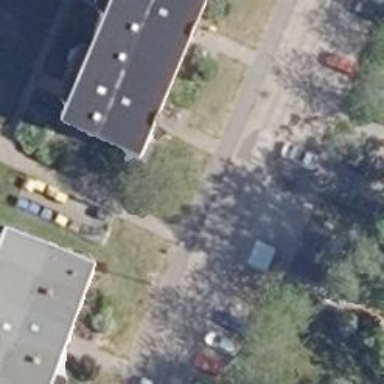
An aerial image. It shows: Residential road with sidewalks on both sides. The sidewalk on the right has good smoothness.